Question: How can I generate the day of month automatically, without hardcoding, as a parameter value in the red box. For instance if the day 15th, the parameter value, in the red box, shall generate value 15. This is used as a default value.
*I'm using SQL server 2012 DW.
*Data source is SSAS.
*If possible you also can propose solution to generate today's year.

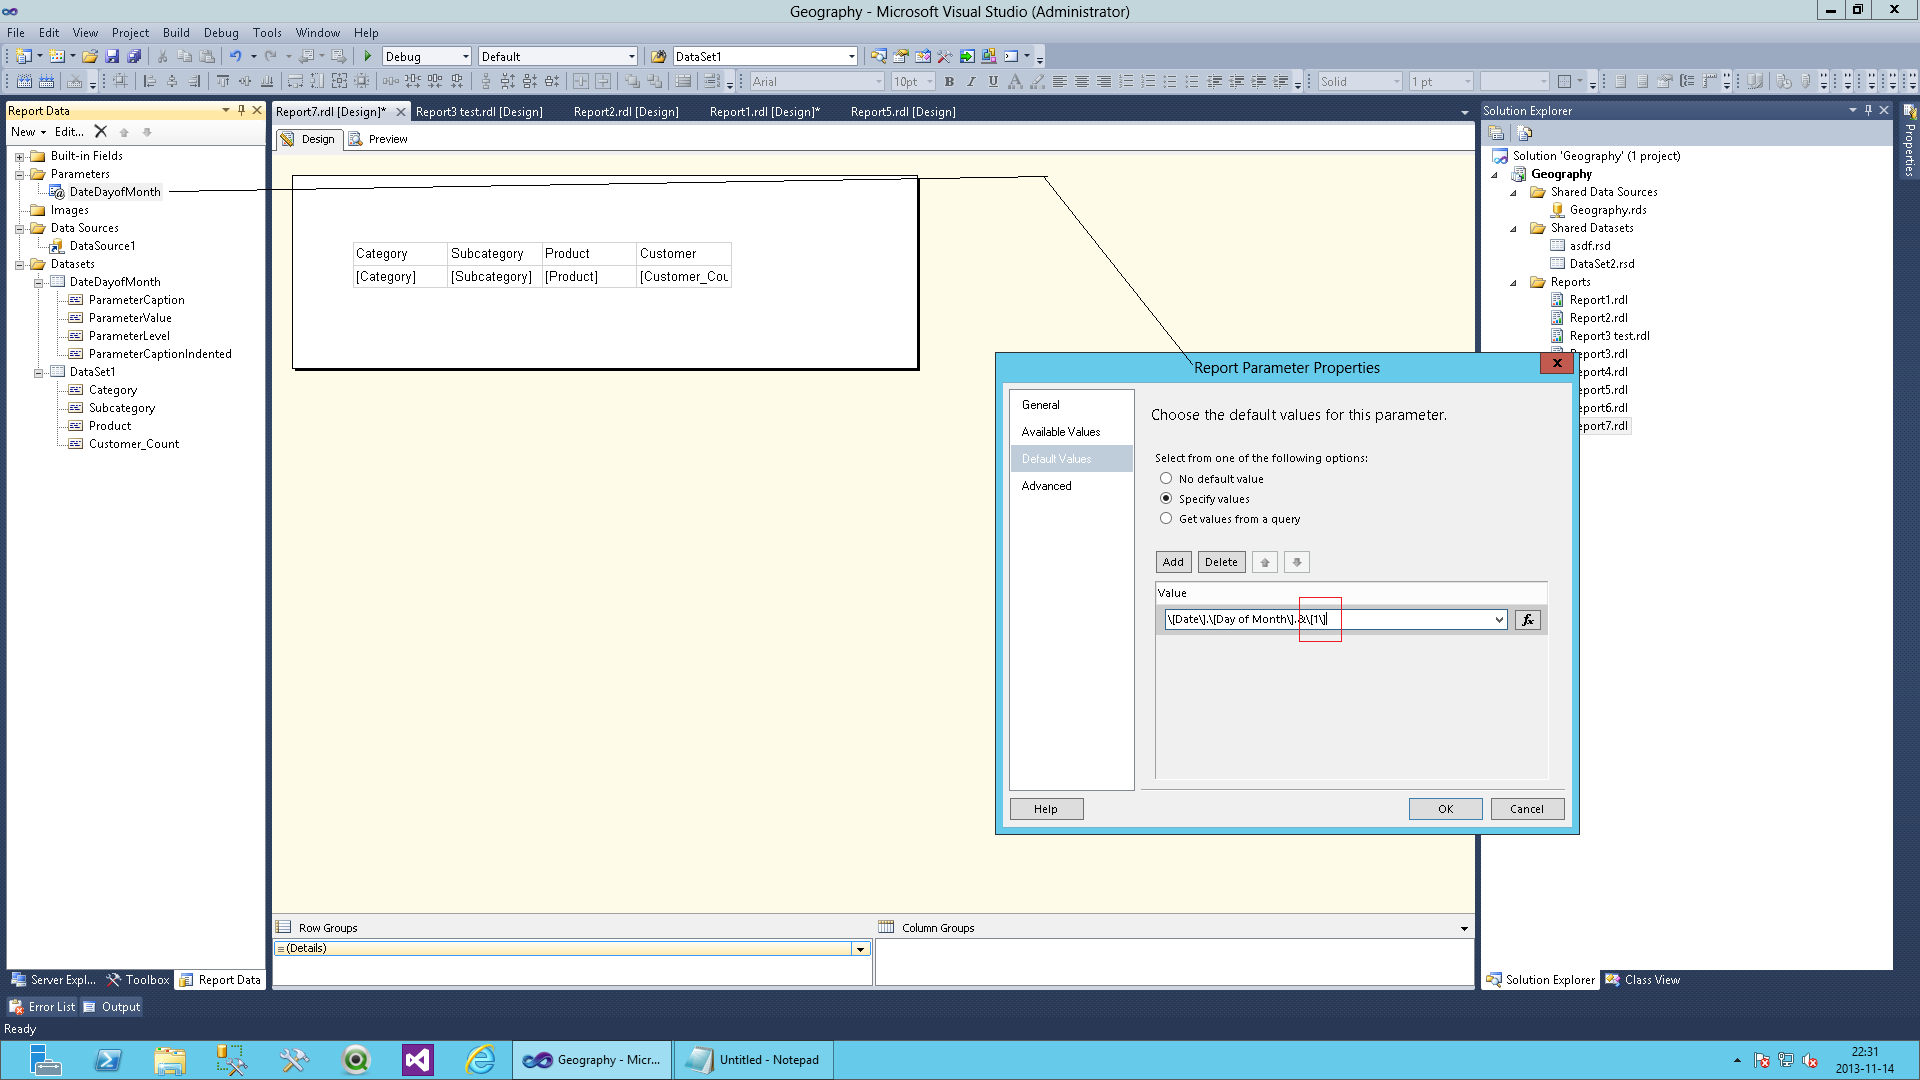
Answer: Read up on the built in date functions that are available.
You'll be able to achieve what you need by using 'Today' or 'Now' and 'DatePart'
eg.
To return the current month: '=DatePart(DateInterval.Month, Today())'